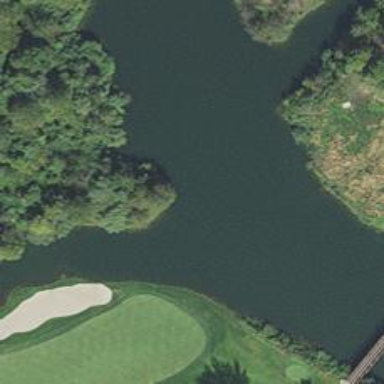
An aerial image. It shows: View of golf hole.